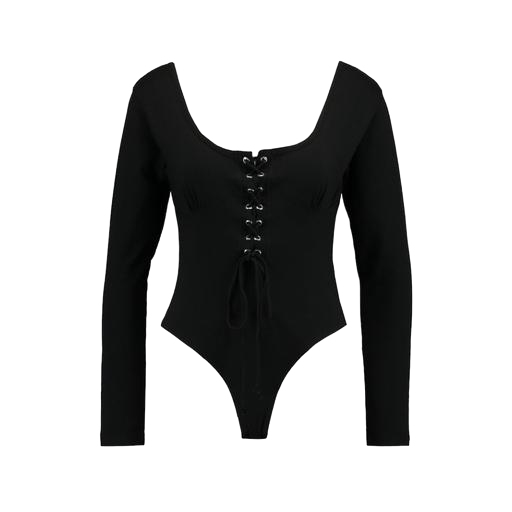
black plunge bodysuit, black mira cape-effect bodysuit, black lace-up pima top, white background